Interaction volume radius: 10 \u00c5
Interaction volume height: 10 \u00c5
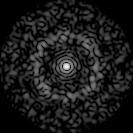
Disorder parameter: 0.8562